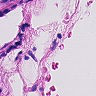
Metastatic tissue present: no